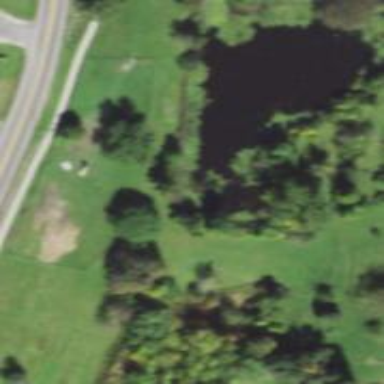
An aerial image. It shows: Pond with natural water.